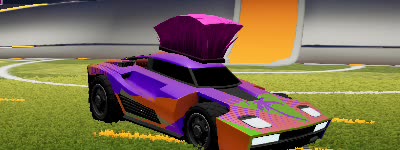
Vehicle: breakout